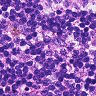
Metastatic tissue present: no